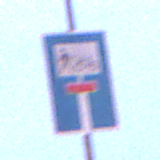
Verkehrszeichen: SackgasseRadverkehrFussgaengerDurchlaessig
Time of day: Night
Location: Outdoor (Urban)
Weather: PartlyCloudy
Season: NotSpecified
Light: Artificial